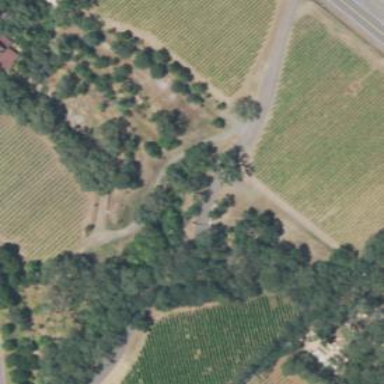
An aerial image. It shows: Vineyard with wine grapes as the main crop.